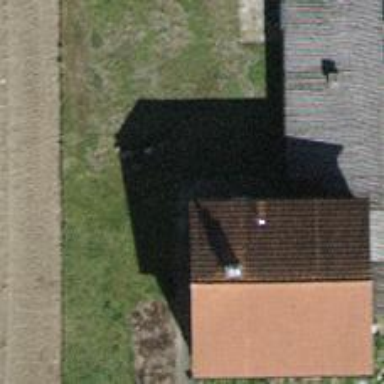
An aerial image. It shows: Building with tile roof.